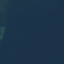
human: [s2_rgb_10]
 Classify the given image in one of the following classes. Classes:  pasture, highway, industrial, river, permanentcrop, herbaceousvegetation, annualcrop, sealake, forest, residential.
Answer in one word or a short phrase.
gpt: SeaLake